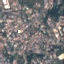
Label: Residential